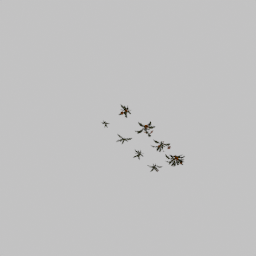
Label: nature